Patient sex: F
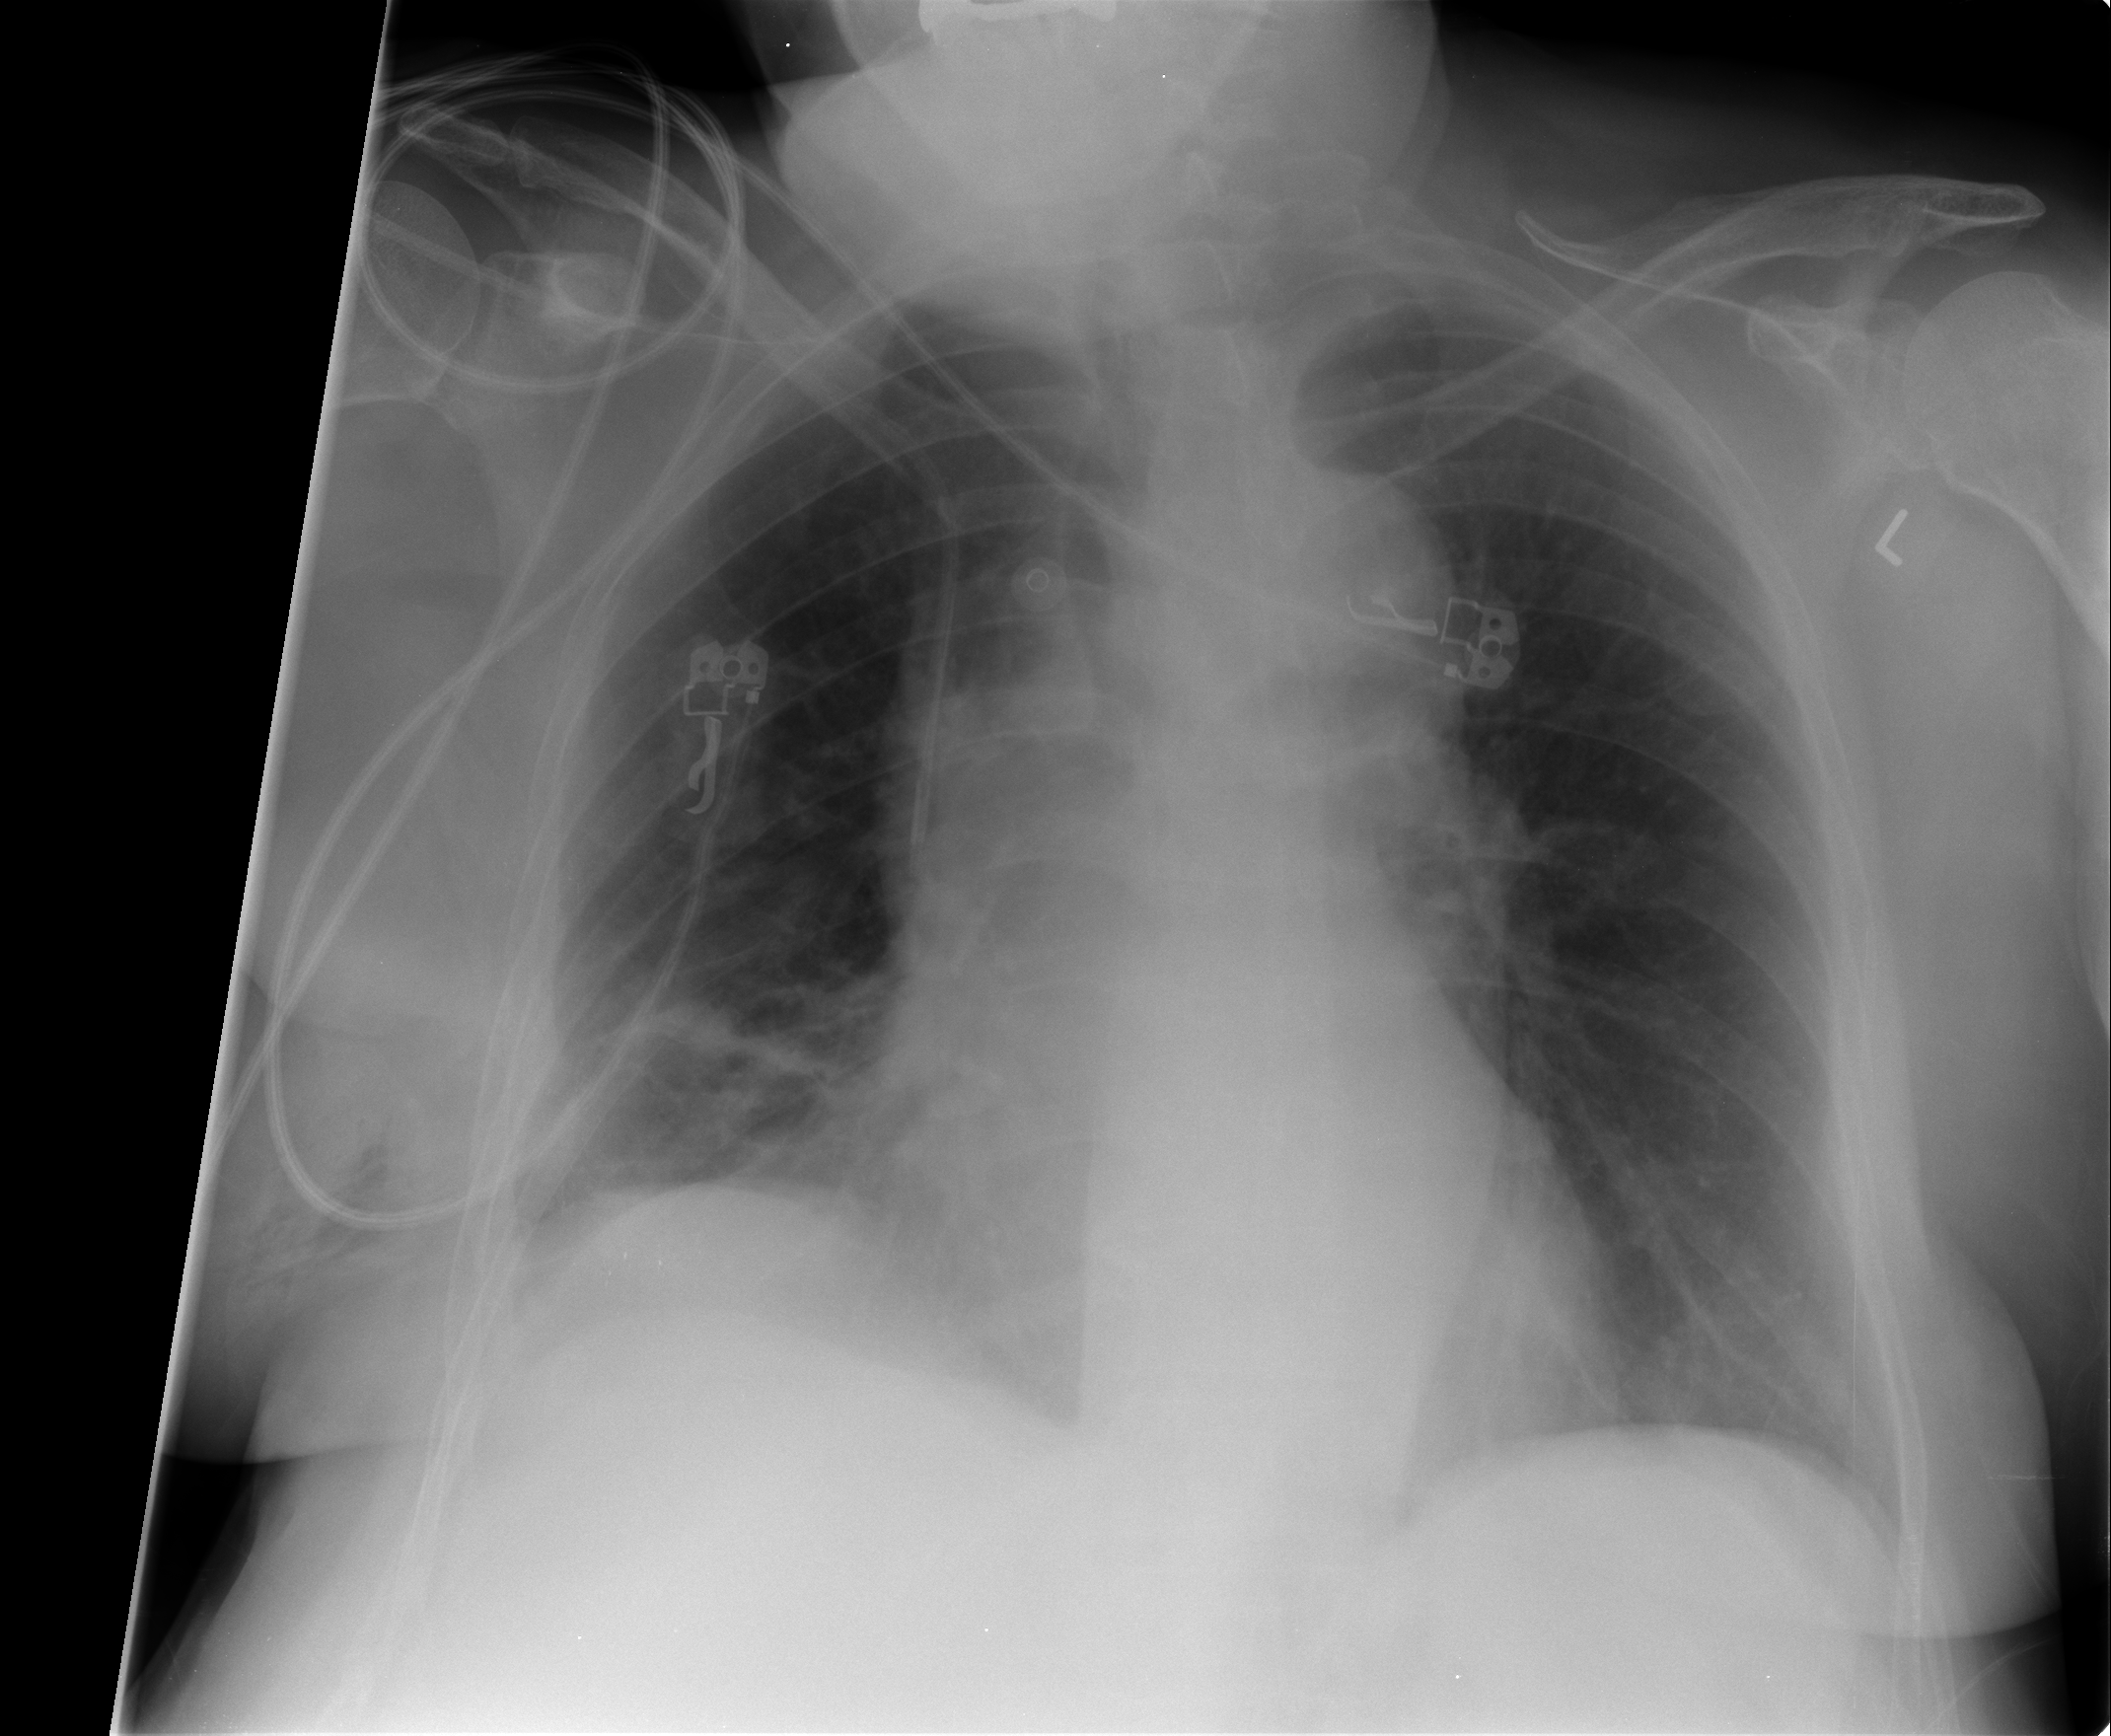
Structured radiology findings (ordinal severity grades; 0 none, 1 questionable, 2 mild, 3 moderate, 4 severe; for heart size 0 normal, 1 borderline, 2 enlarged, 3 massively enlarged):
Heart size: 1
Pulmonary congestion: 1
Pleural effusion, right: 0
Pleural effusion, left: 0
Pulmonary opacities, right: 1
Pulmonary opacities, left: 0
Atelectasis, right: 2
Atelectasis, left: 1